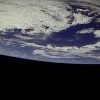
Label: cloud